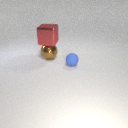
large brown metal sphere below large red metal cube